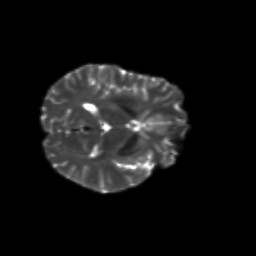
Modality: T2w
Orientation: axial
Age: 27
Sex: female
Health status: healthy
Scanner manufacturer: siemens
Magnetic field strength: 3 T
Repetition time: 8.6 s
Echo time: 0.095 s